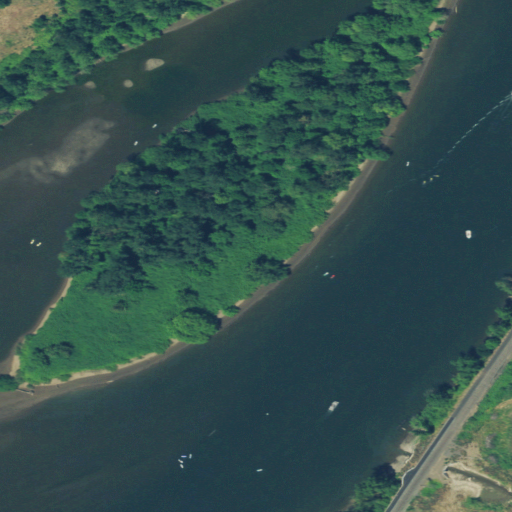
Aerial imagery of island in Oregon named East Island containing open water, herbaceous wetlands, woody wetlands, shrub, open development, grassland, and low intensity development